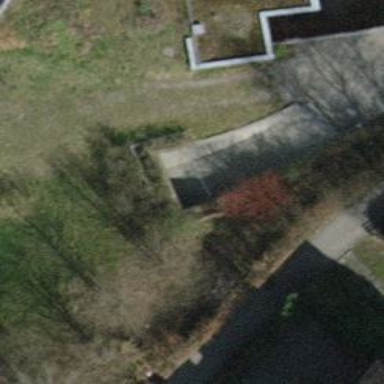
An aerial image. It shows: Parking entrance.